Question: I'd like to organize my controls in folders so that they won't be cluttered, but how do I use the control through XAML? I tried this to no avail:
'''
xmlns:controls="folder name"
'''

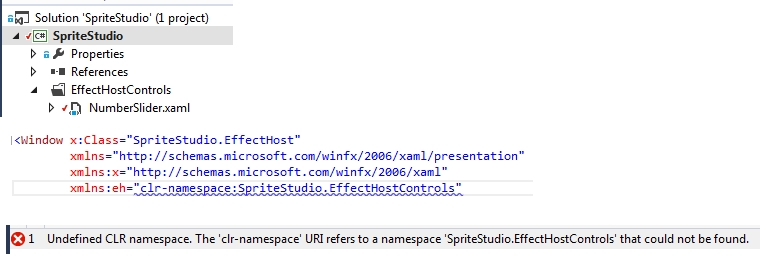
Answer: Try this:
'''
xmlns:controls="clr-namespace:ProjectName.FolderName"
'''
Example:

Namespace declaration:
'''
xmlns:controls="clr-namespace:ContextMenuStyle.MyCustomControls"
'''
Using control 'UserControl1.xaml' from 'MyCustomControls' folder:
'''
<controls:UserControl1 />
'''